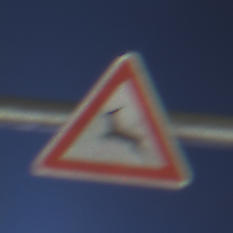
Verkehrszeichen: WildwechselRechts
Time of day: Night
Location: Outdoor (Urban)
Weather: PartlyCloudy
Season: NotSpecified
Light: Artificial